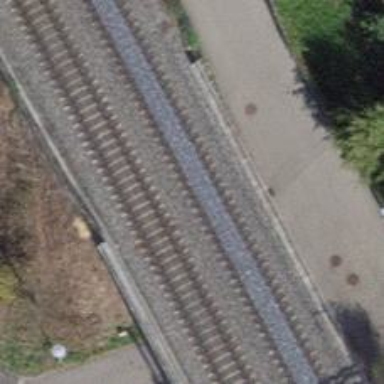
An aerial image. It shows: Bridge with single railway track electrified by contact line.